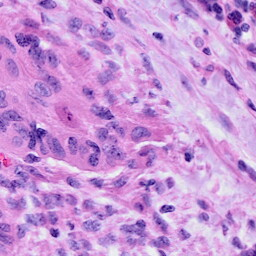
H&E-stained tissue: Cervix